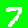
Digit: 7